Interaction volume radius: 5 \u00c5
Interaction volume height: 30 \u00c5
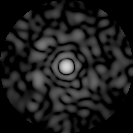
Disorder parameter: 0.8478